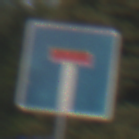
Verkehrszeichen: Sackgasse
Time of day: SunriseSunset
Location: Outdoor (Nature)
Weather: PartlyCloudy
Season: NotSpecified
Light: Natural